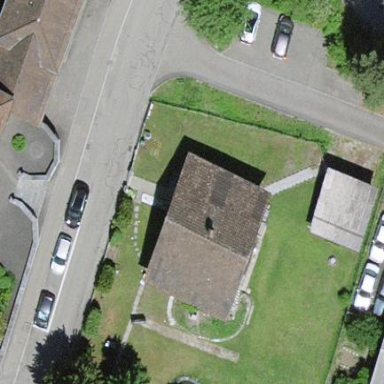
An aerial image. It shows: Simple and straightforward house.